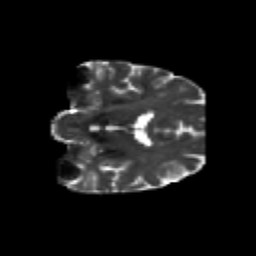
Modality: T2w
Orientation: coronal
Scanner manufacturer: siemens
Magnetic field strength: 3 T
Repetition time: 6.8 s
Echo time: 0.093 s